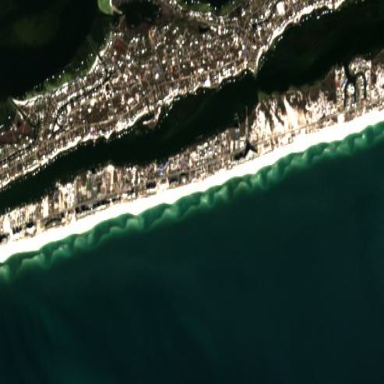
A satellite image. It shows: Scenic beach with natural beauty.